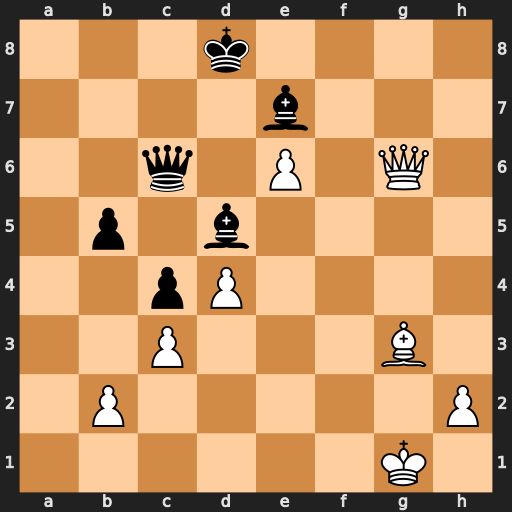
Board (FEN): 3k4/4b3/2q1P1Q1/1p1b4/2pP4/2P3B1/1P5P/6K1
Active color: w
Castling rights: -
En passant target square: -
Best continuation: Qg8+ Qe8 Bc7+ Kxc7 Qxe8